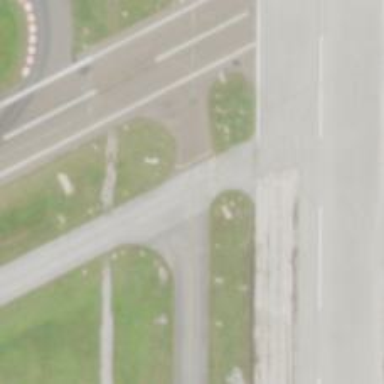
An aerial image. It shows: Image of taxiway at airport.